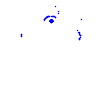
Particle: pion